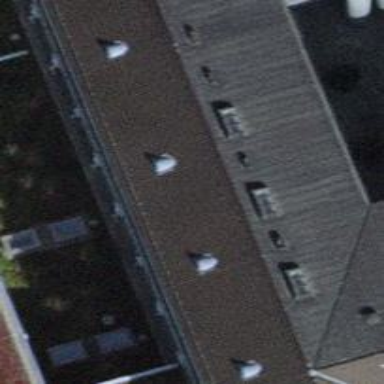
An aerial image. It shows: Building with hipped roof section.